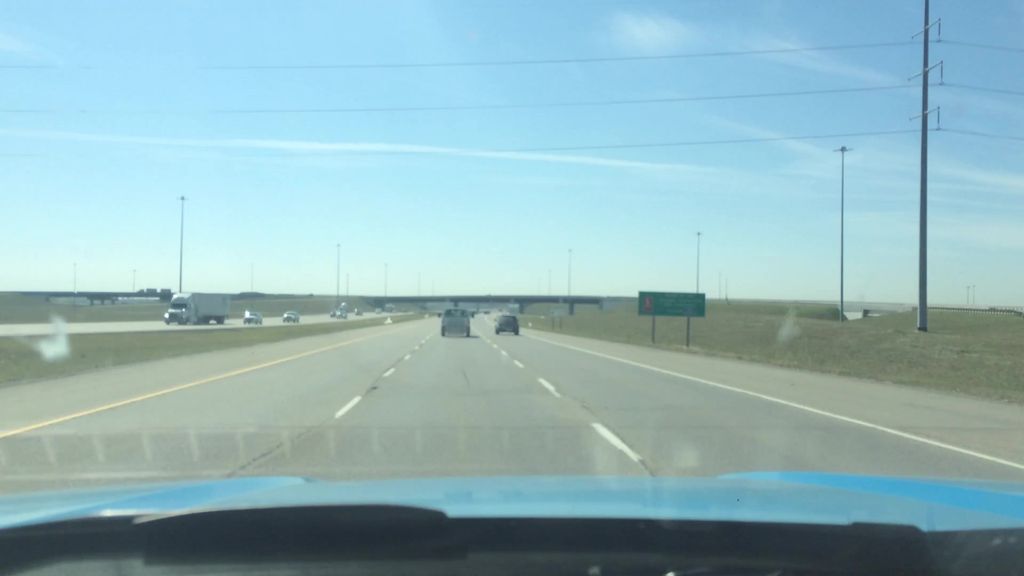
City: calgary